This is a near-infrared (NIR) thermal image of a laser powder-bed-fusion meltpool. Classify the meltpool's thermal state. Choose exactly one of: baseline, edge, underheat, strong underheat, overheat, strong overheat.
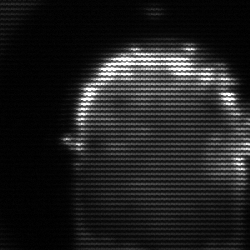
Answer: baseline